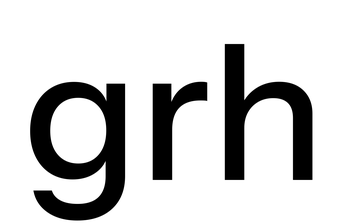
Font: InstrumentSans_Medium